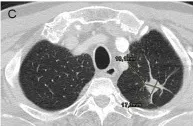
Clinical imaging. For clinical case 1, the CT scan shows a progressive size reduction of primary tumor localized in the left superior lobe.
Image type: radiology (ct)